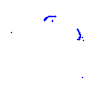
Particle: kaon